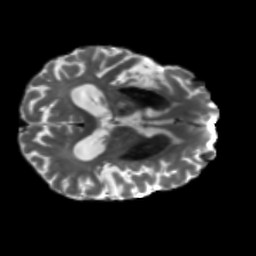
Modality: T2w
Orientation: axial
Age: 42
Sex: male
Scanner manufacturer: siemens
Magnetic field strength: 3 T
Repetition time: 5.25 s
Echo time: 0.08 s